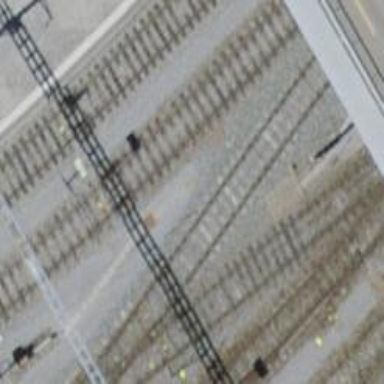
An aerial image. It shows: Electrified rail siding with contact line.